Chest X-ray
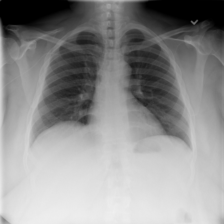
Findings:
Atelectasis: negative
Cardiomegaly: negative
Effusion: negative
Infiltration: negative
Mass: negative
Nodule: negative
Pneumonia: negative
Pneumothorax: negative
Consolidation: negative
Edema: negative
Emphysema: negative
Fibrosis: negative
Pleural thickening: negative
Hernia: negative